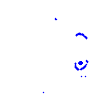
Particle: proton